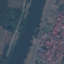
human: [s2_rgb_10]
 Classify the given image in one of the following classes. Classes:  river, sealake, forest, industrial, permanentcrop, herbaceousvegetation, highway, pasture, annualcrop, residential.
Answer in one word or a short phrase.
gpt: River